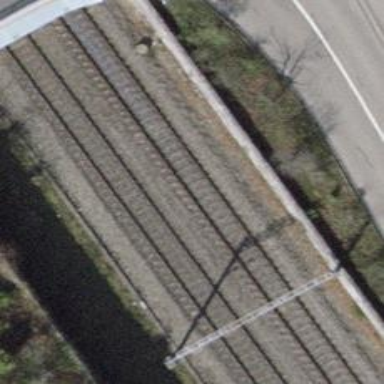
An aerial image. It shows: Retaining wall.